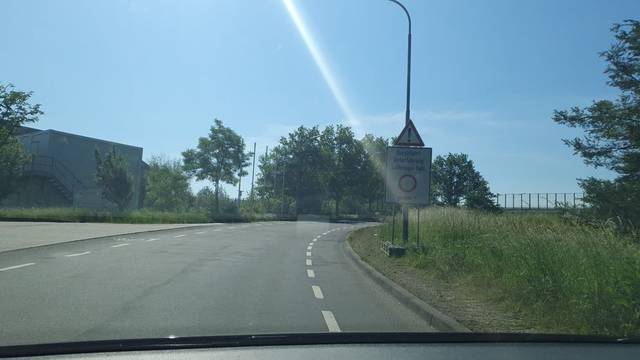
Region: Germany
Coordinates: 49.457, 7.743